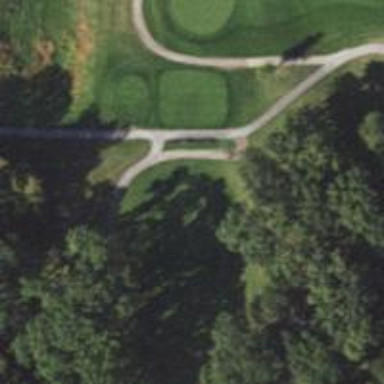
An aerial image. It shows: Golf hole.